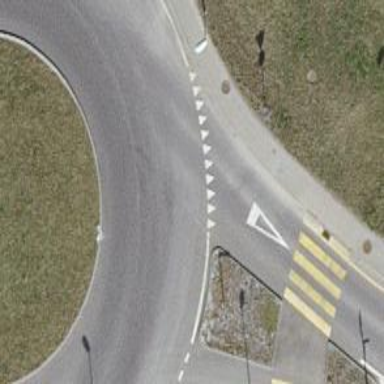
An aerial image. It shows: Road with "give way" sign.